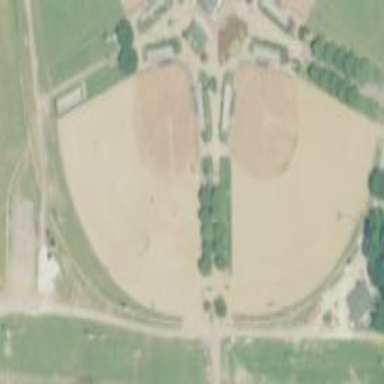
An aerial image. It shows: Baseball pitch for leisure land activities.